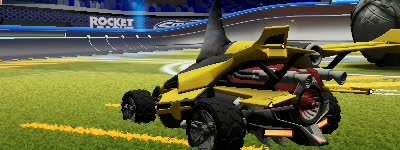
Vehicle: aftershock